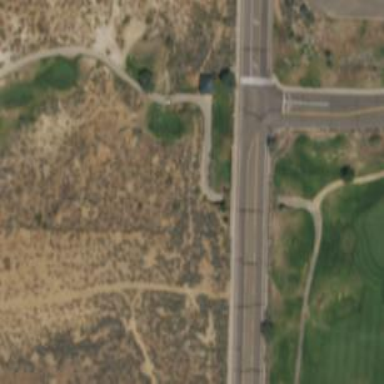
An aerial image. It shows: Golf cartpath that is also road path.